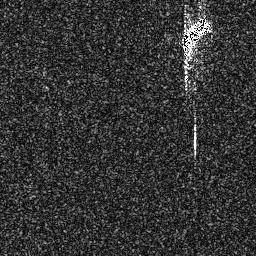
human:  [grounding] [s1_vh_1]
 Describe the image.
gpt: In the satellite image, there is  <ref>1 medium ship </ref> <box>[[69, 6, 82, 20, 0]]</box> located at top right.